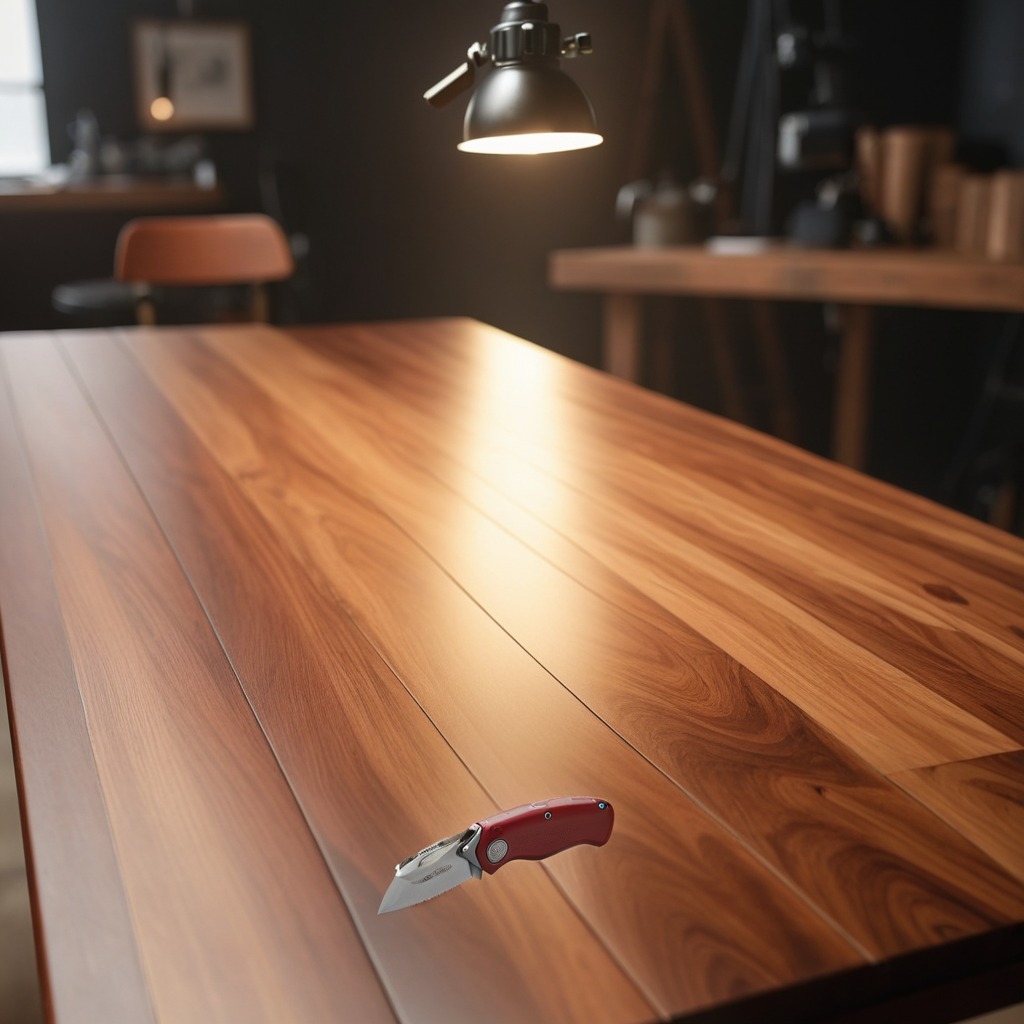
A utility knife is lying on the wooden table in a carpentry studio.